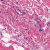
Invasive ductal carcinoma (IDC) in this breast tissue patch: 0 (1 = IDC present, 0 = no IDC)